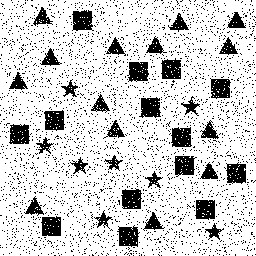
Squares: 14
Triangles: 14
Stars: 8
Total shapes: 36